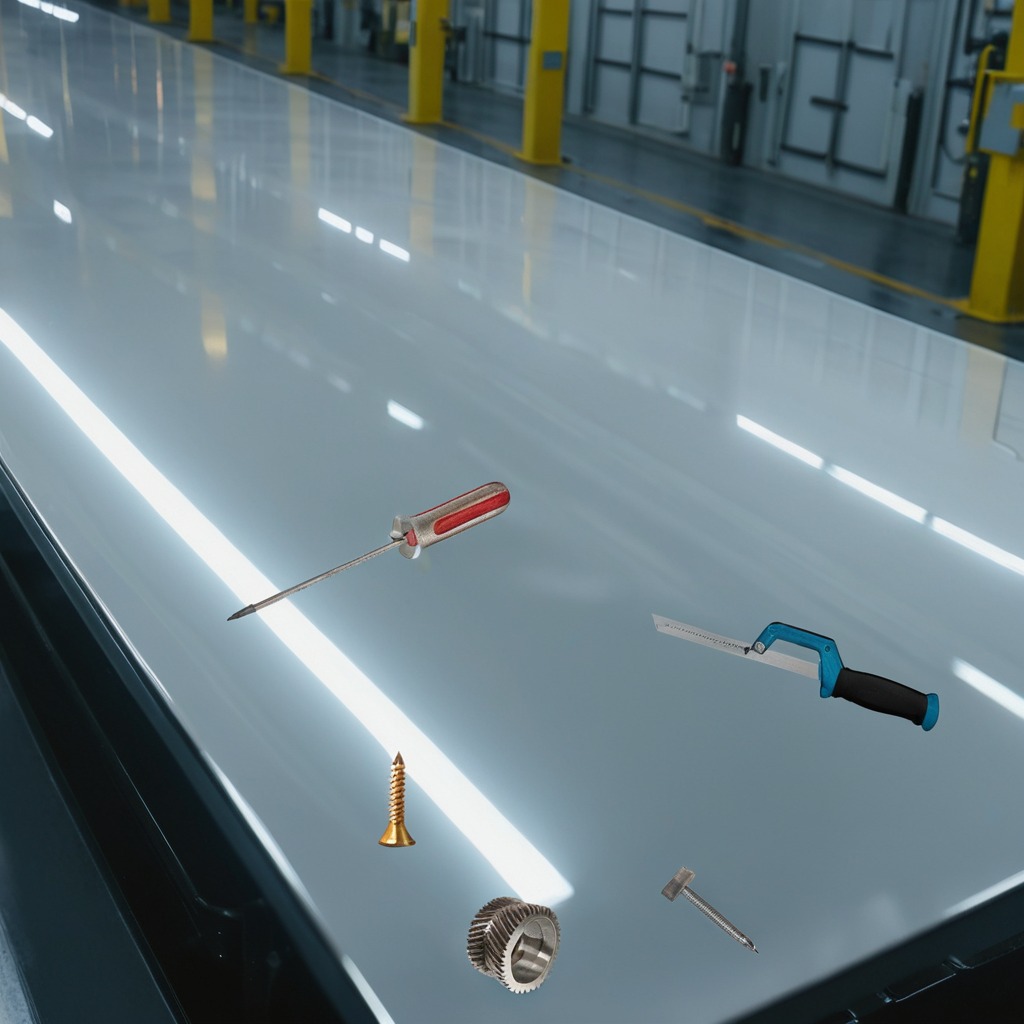
A metal gear with teeth, a metal machine screw, an iron nail, a handheld metal saw, and a screwdriver are lying on a high-gloss table in a ship maintenance bay industrial lighting.